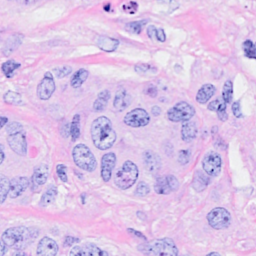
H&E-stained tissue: Breast